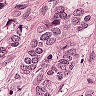
Metastatic tissue present: yes